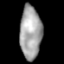
Tissue: lung
Cell type: T cells
Senescence score: 0.1336
Nuclear area (px): 1121
Mean DAPI intensity: 163.971